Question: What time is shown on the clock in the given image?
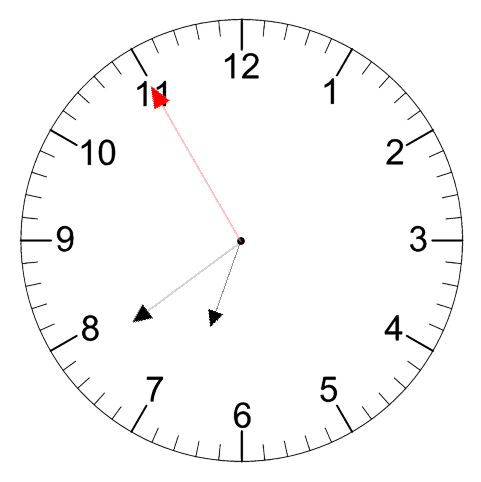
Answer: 06:38:55